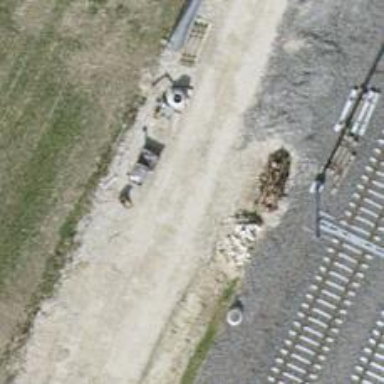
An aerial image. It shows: Unpaved track with grade2 quality type.